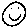
Label: smiley face